Field crop: maize
Growth stage: 1
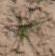
Species: salsola